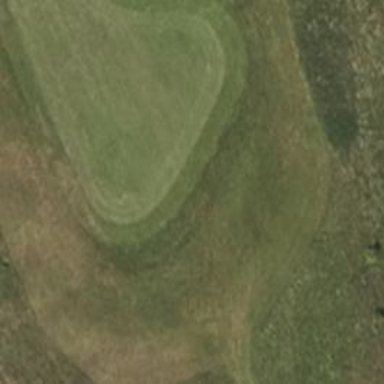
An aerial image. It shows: View of golf hole.